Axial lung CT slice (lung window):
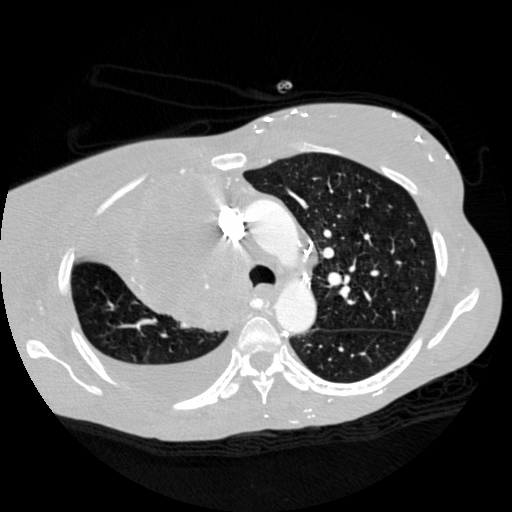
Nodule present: no